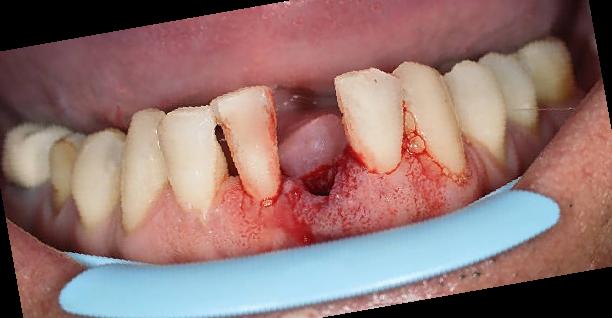
Condition: Gingivitis